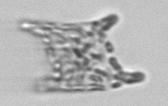
Label: Eucampia